Question: I have a custom 'UIScrollView' , some 'UIView' like 'collectionView'. I wanna use 'UISearchBar' and 'SearchDisplayController' to search and display the content like the application screen on Mac OS below:

Anyone know this? Please help.
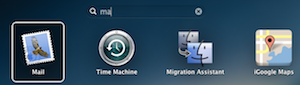
Answer: For this, Leave the 'UISearchBarController'. Use 'UITextField' or 'UISearchBar' and implement 'shouldChangeCharactersInRange' method if you use 'UITextField' for Search.
'''
- (BOOL)textField:(UITextField *)textField shouldChangeCharactersInRange:(NSRange)range replacementString:(NSString *)string{
return YES;
}
'''
When you get the object in the Filtered Array. Use any GirdView for showing your result. You can also use 'UICollectionView' too. or some third party Libs, Like 'CHGridView'.